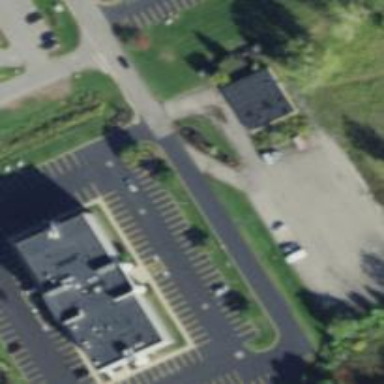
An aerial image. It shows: Office building.